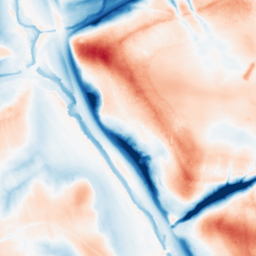
Category: multiscale
Decomposition family: dog_multiscale
Decomposition parameters: sigma_ratio: 2
n_scales: 5
base_sigma: 0.5
Upsampling method: cubic_catmull_rom
Upsampling parameters: scale: 8
Upsampling scale: 8